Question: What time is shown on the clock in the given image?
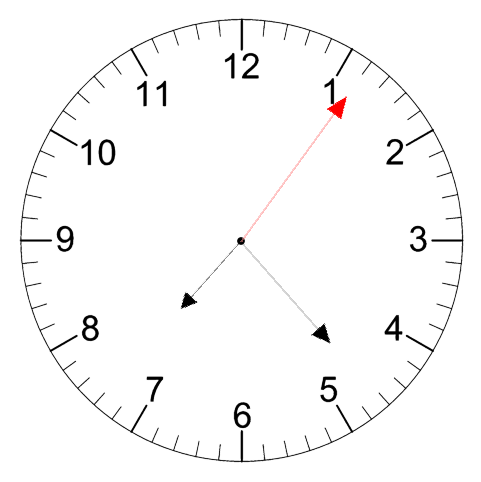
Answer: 07:23:06